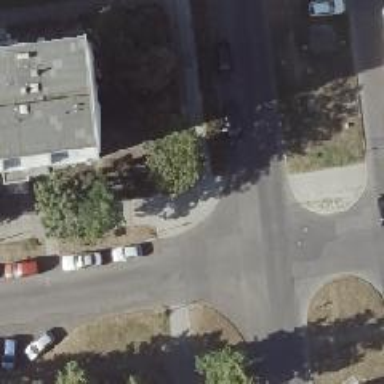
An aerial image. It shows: Sidewalk.